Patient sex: F
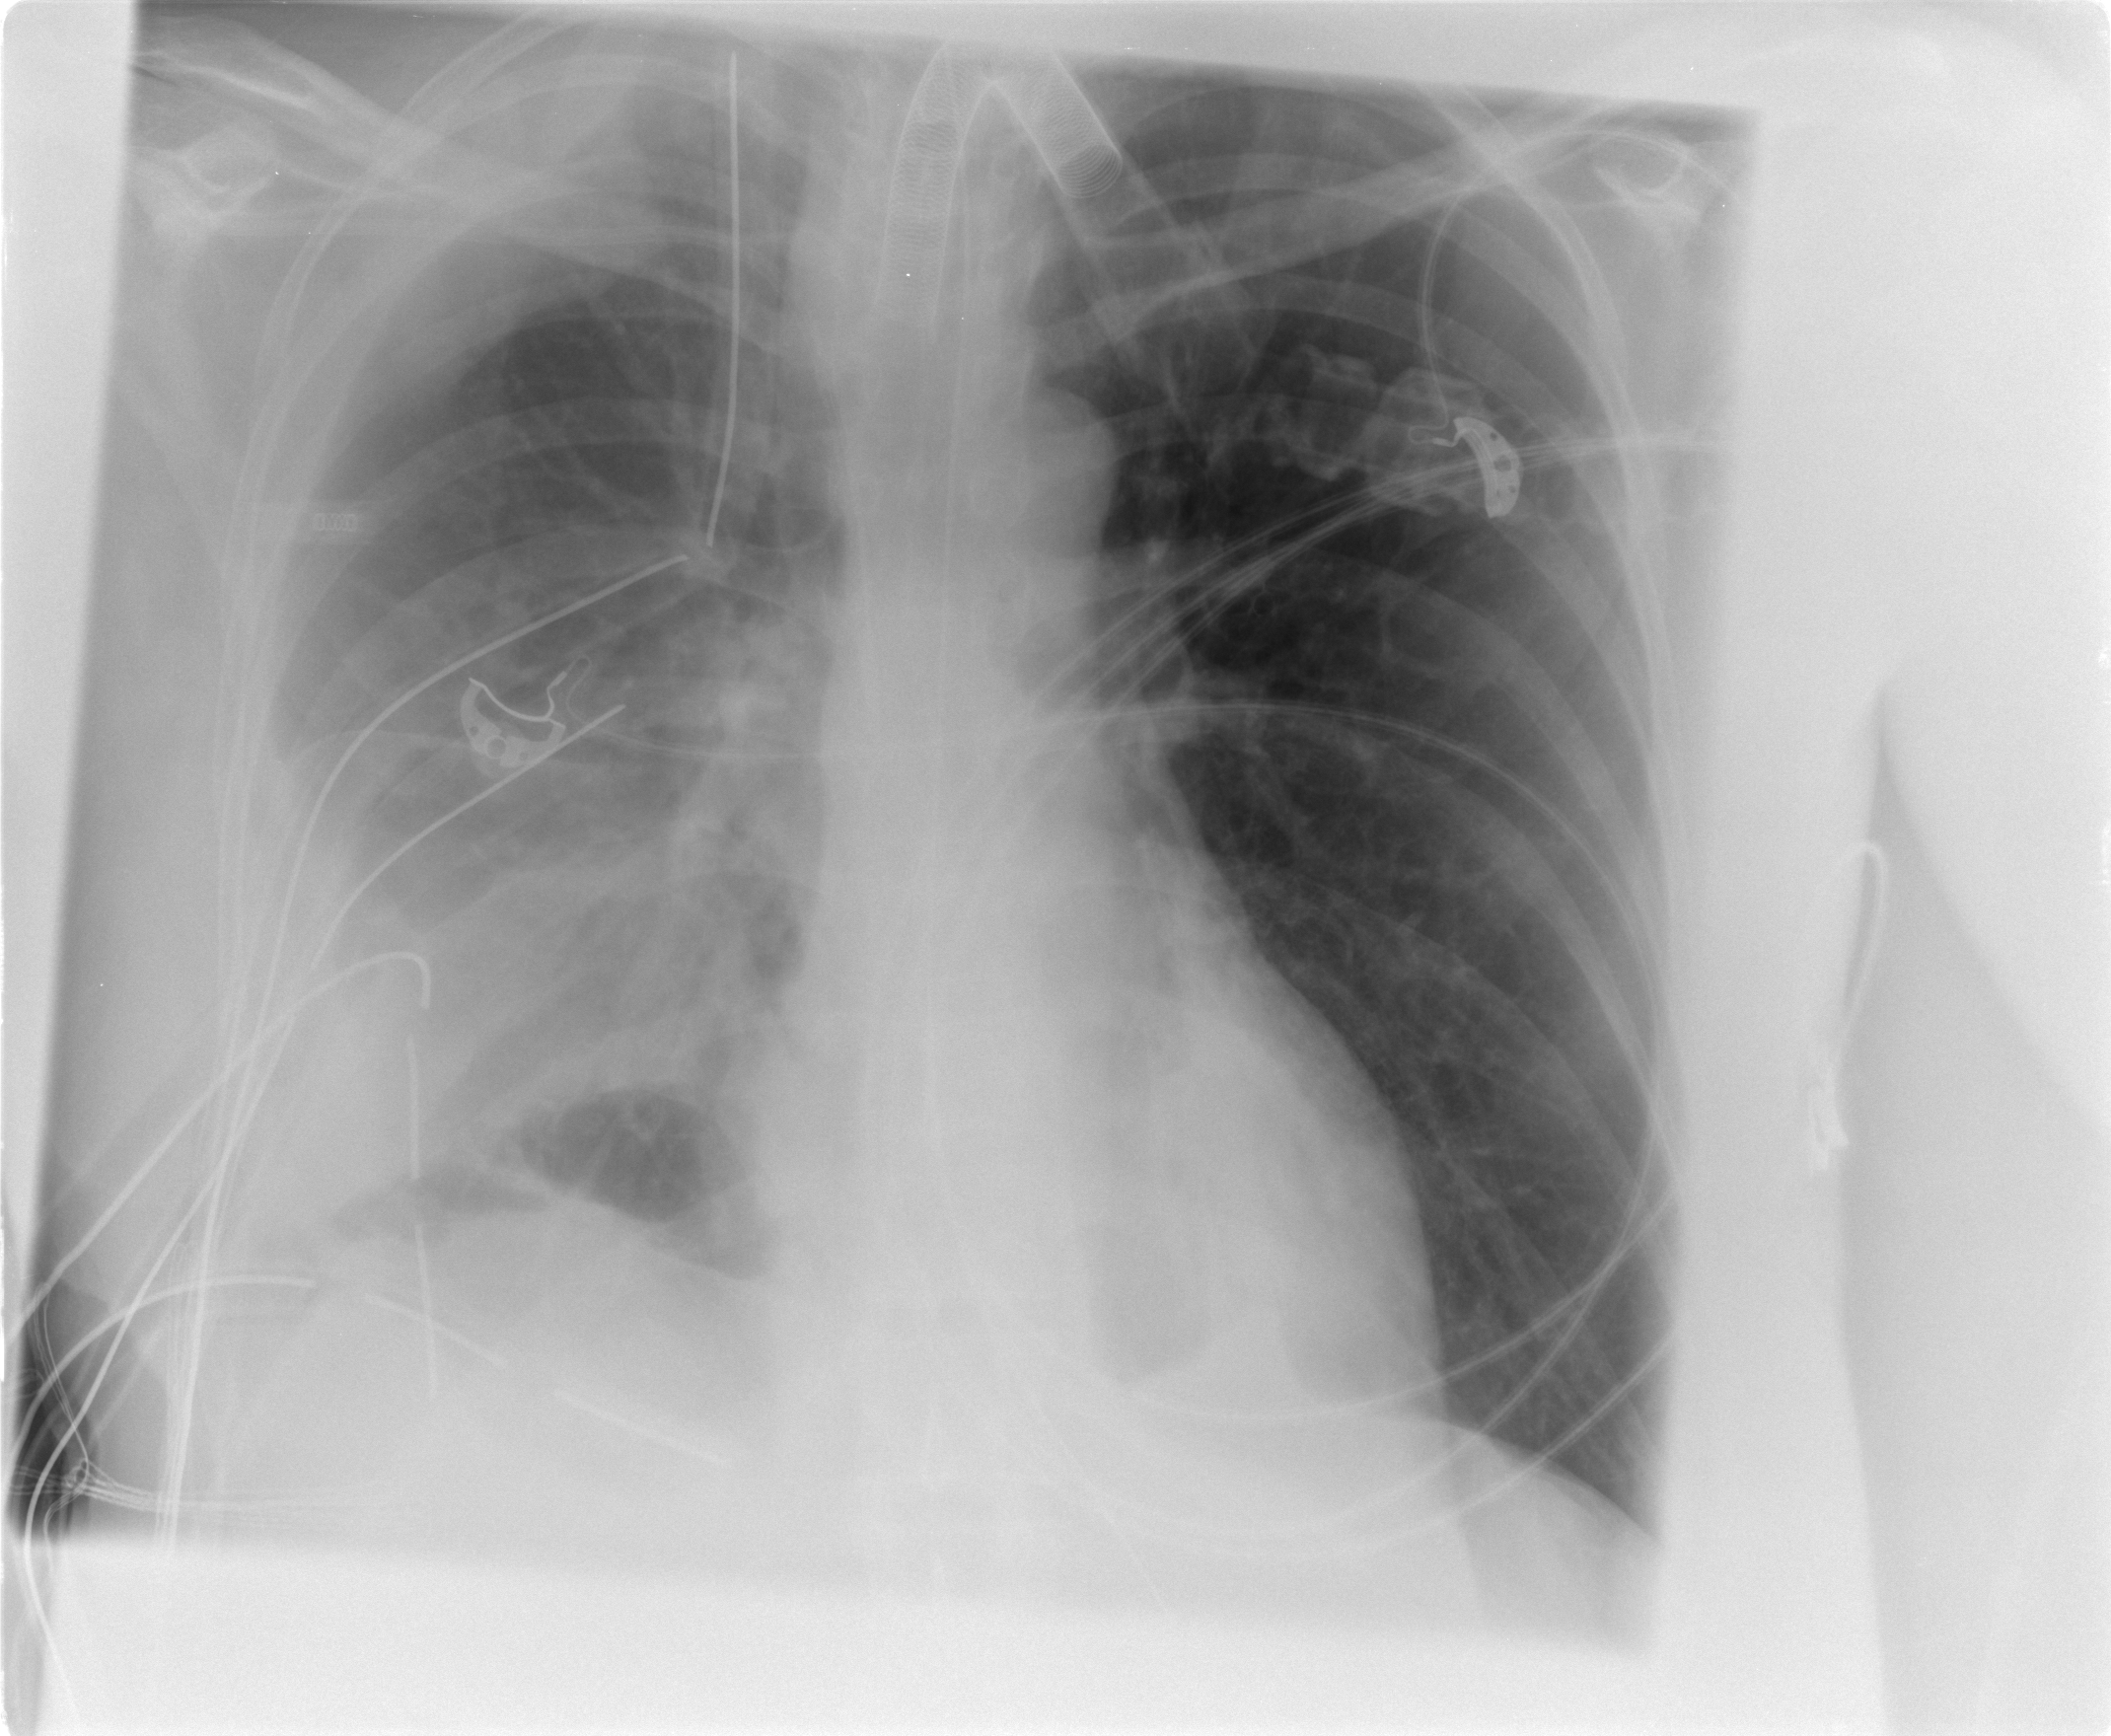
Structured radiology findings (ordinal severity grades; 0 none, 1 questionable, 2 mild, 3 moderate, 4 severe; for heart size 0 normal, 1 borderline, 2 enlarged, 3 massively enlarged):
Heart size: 0
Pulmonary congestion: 0
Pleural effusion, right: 3
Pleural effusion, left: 0
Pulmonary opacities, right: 3
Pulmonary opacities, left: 0
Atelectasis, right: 3
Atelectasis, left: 0